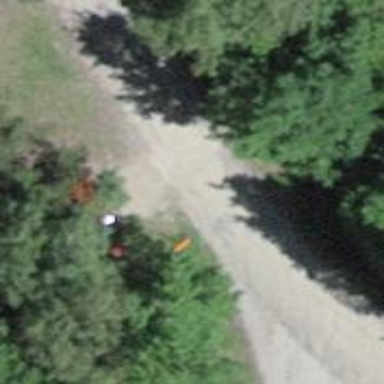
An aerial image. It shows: Pole supporting pipeline marker with roof cover.